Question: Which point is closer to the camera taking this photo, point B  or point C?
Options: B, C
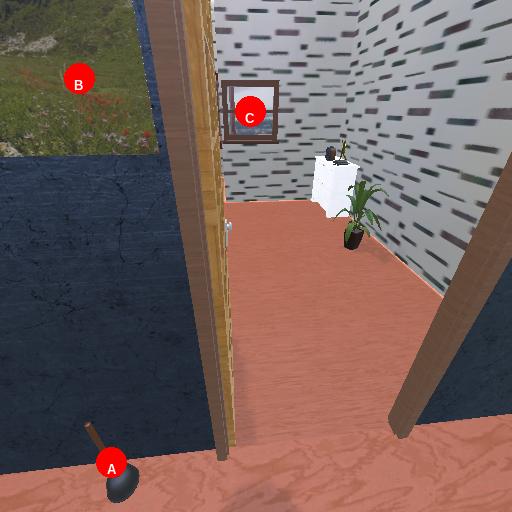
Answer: B